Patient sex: M
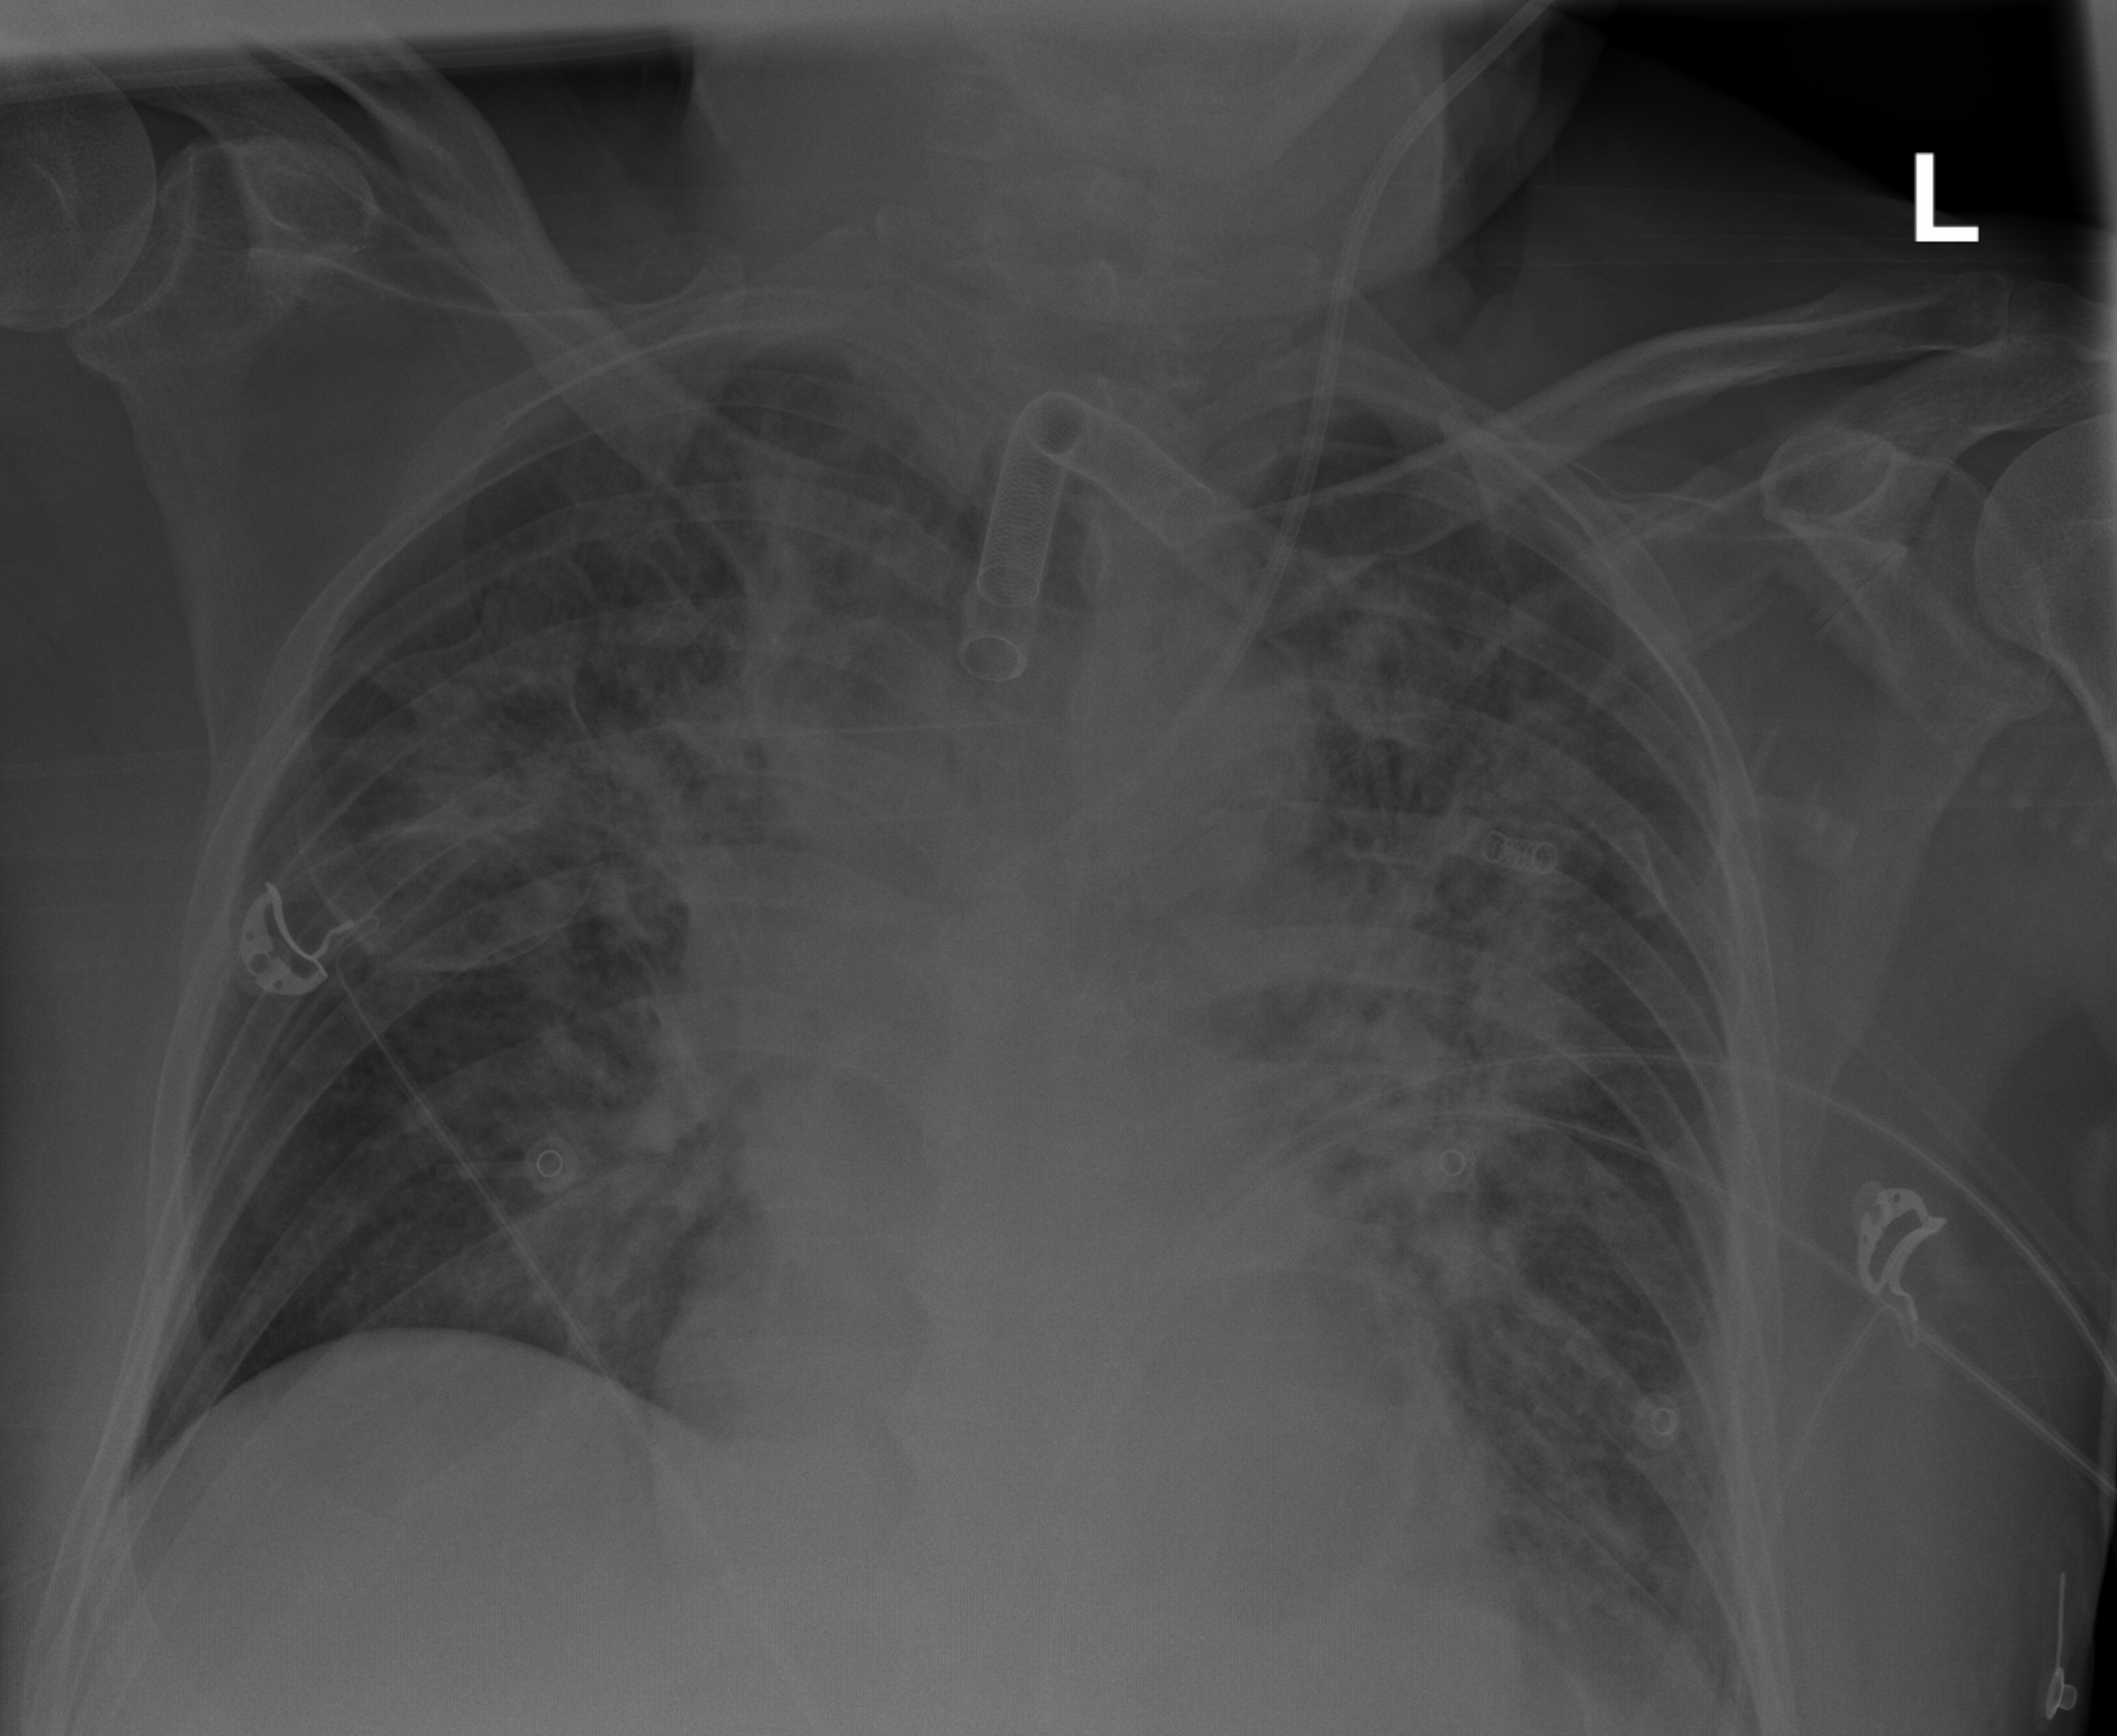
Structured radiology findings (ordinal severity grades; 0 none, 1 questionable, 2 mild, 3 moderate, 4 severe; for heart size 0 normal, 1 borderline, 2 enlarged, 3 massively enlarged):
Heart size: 1
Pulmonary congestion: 2
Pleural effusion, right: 0
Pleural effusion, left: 0
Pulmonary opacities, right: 3
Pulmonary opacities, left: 3
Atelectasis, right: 2
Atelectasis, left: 2